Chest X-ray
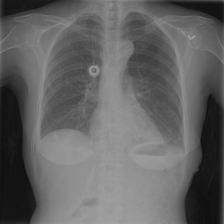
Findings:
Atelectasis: negative
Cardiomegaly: negative
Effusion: negative
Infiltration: negative
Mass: negative
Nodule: negative
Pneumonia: negative
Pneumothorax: negative
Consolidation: negative
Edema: negative
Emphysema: negative
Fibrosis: negative
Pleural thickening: negative
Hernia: negative